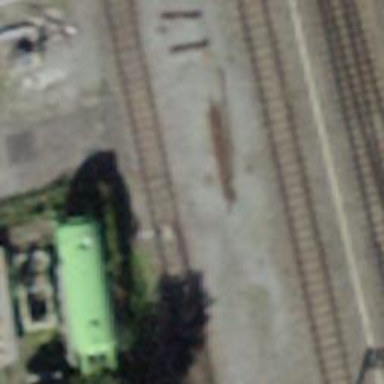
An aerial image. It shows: Railway switch.